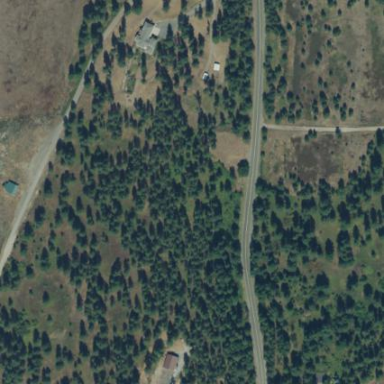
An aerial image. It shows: Mixed evergreen woodland.